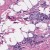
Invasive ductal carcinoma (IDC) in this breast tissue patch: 1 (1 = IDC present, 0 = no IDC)